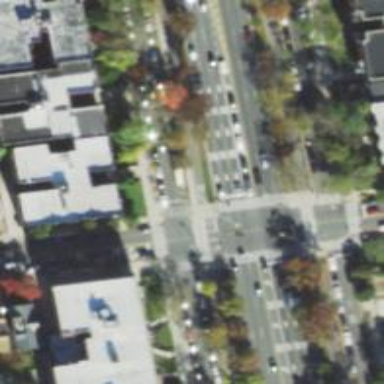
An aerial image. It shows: Footway with asphalt surface and zebra crossing.